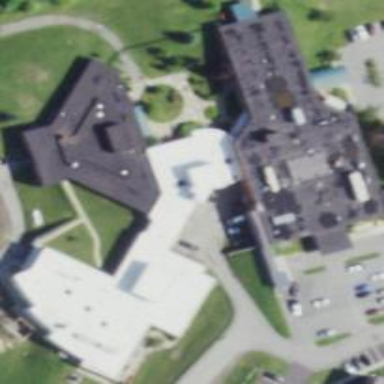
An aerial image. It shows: Hospital building.